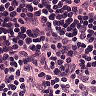
Metastatic tissue present: no